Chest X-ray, AP view. Patient: 59 years old, sex M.
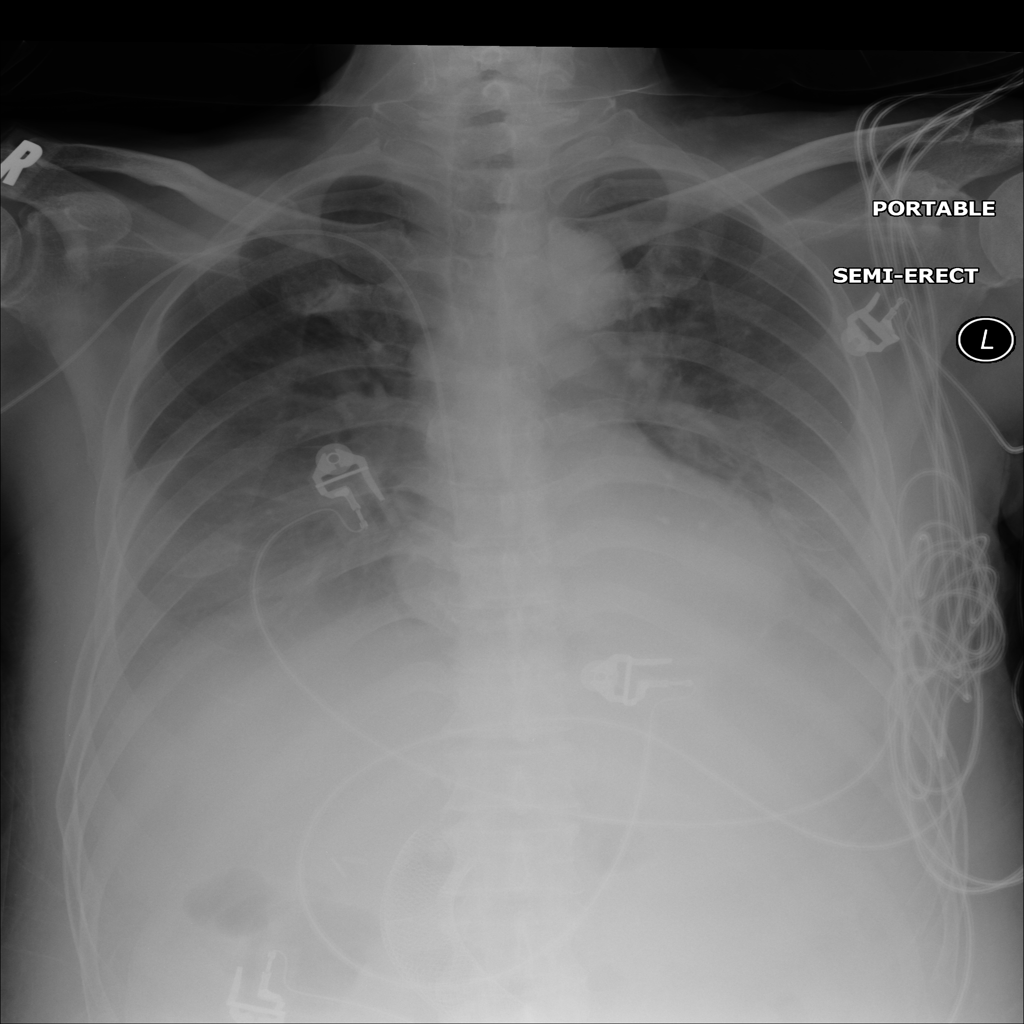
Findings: Atelectasis, Effusion